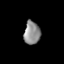
Tissue: lung
Cell type: Epithelial cells
Senescence score: 0.2134
Nuclear area (px): 366
Mean DAPI intensity: 142.85